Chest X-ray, PA view. Patient: 39 years old, sex F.
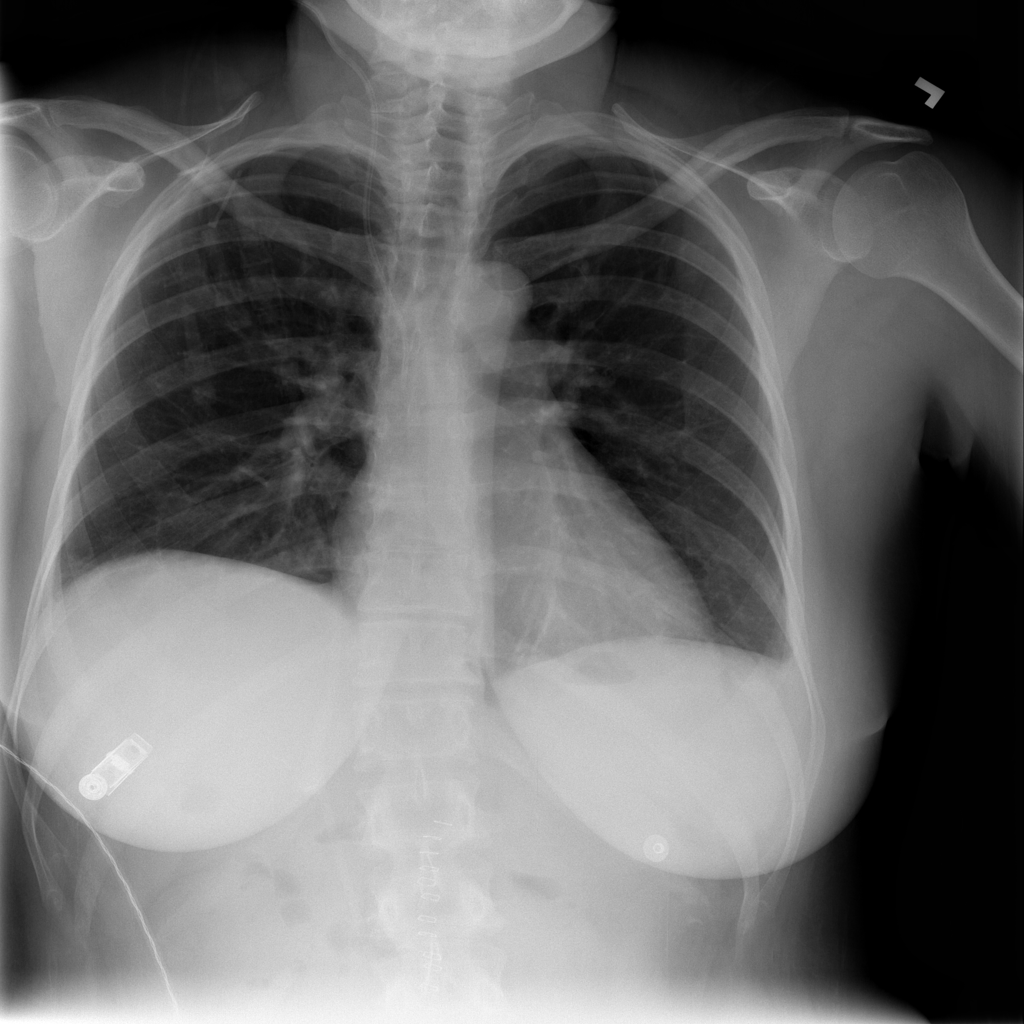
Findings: No Finding